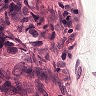
Metastatic tissue present: yes